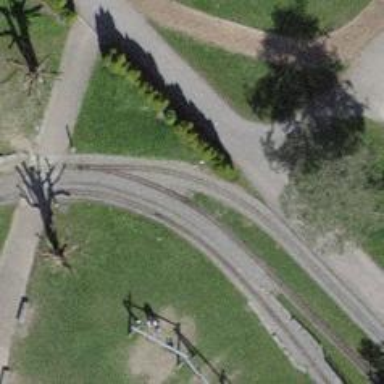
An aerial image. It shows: Miniature railway.